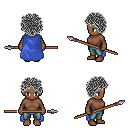
a pixel art fantasy rpg character, female body template, human, dark skin, blue cape, teal pants, gray curly afro hairstyle, spear, four views (front, back, left, right), 2x2 character sprite sheet, small pixel art, hard edges, no anti-aliasing